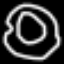
Label: donut